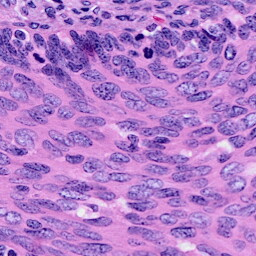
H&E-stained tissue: Cervix